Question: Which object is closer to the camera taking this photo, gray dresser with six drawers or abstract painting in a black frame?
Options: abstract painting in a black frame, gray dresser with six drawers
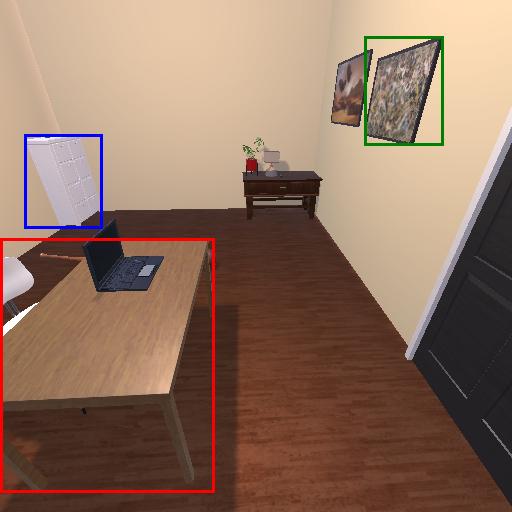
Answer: abstract painting in a black frame